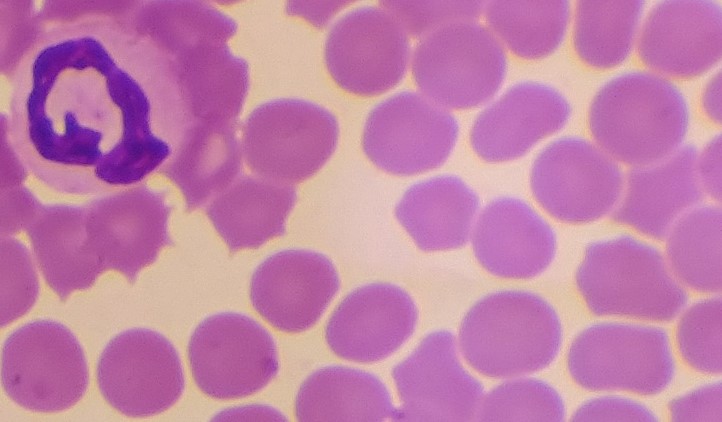
White blood cell type: Neutrophil